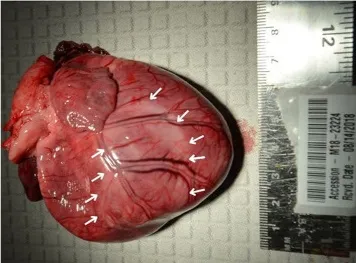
Histopathological and gross cardiac findings associated with acute parvoviral myocarditis and post-myocarditis DCM phenotype. (B) Puppy, A8, heart. The left ventricle is pale (denoted by white arrows). Pallor extends over the region of the interventricular septum to the right ventricle.
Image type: medical_photograph (other_medical_photograph)